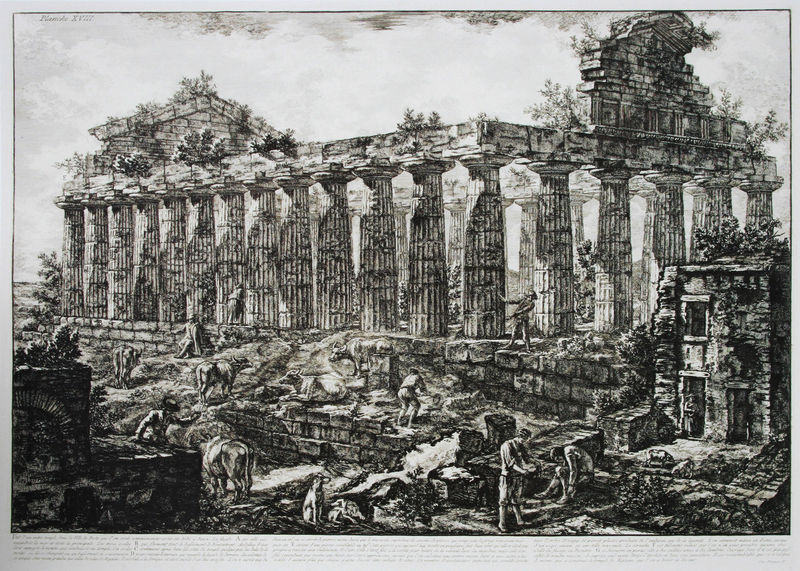
Titel: Ceres-Tempel zu Paestum
Künstler: Giovanni Battista Piranesi
Standort: Münster
Institution: LWL-Landesmuseum für Kunst und Kulturgeschichte
Schlagwörter: baum, berg, blätter, feuer, himmel, laub, mann, schatten, weiß, wolken, bäume, frauen, menschen, sitzen, fenster, frau, grau, licht, männer, pfeiler, schwarz, stroh, säule, säulen, tür, zeichnung, dach, hunde, tiere, weg, wolke, alt, rahmen, stein, steine, kühe, vieh, büsche, sträucher, boden, pflanze, pflanzen, arbeit, bauern, brunnen, pferd, kanneliert, schrift, ansicht, bogen, fels, giebel, mauer, grafik, graphik, herde, kuh, rind, arbeiter, krieg, zerstörung, tor, aufsicht, wände, verfall, tusche, ruine, rinder, antike, abbruch, druck, schraffur, schwarz weiß, radierung, stich, illustration, text, bleistift, ruinen, kapitelle, rom, kapitell, fries, gemäuer, römer, sims, gesims, architrave, mauern, antik, griechen, zeus, griechisch, unkraut, griechenland, tempel, dorisch, jupiter, kupferstich, ochsen, bau, sklaven, römisch, akropolis, bewuchs, ochs, gesamtansicht, säulenordnung, archäologie, tempek, ausgrabung, bombe, steinbruch, kanelliert, paestum, tempelruine, archäologen, kolonialisierung, kenneluren, ruinne